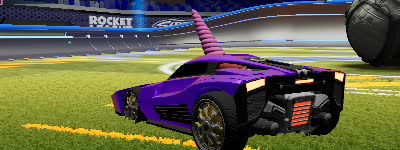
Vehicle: breakout